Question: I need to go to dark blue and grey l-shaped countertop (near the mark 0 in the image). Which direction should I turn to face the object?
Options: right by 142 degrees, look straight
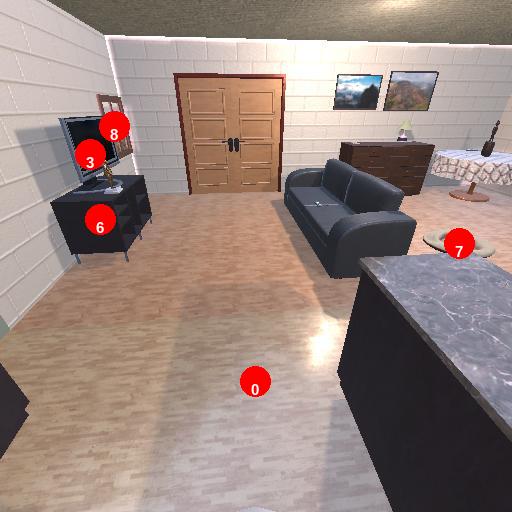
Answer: right by 142 degrees